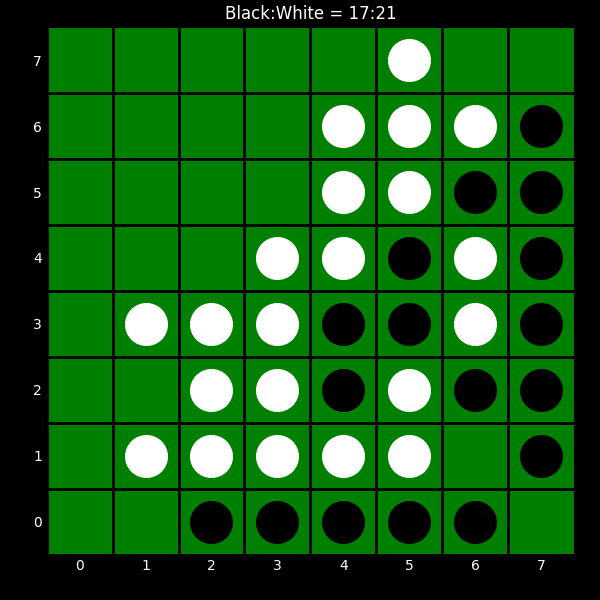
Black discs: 17
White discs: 21